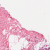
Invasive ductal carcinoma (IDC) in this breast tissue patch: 0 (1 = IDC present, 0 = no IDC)